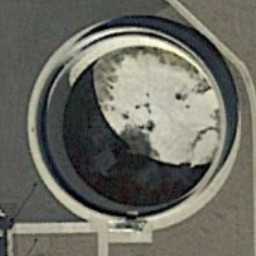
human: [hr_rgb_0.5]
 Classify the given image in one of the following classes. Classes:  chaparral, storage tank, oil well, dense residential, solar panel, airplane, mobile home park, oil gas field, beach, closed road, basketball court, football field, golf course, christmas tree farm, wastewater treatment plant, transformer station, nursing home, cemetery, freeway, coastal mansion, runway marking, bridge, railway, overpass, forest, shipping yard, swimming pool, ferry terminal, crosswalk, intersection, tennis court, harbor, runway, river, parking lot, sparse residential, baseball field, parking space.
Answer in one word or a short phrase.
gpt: wastewater treatment plant